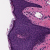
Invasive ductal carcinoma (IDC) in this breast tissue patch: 0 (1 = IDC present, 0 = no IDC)